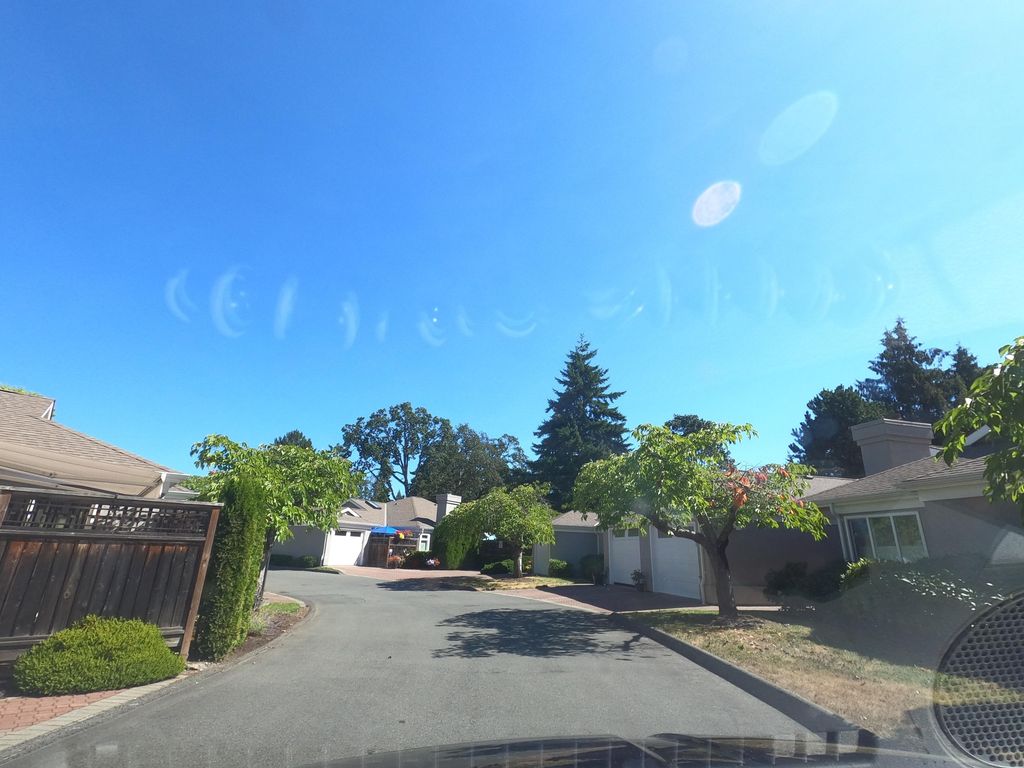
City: victoria